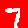
Digit: 7